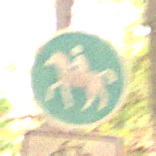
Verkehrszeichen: Reitweg
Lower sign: EinspurigeFahrzeugeFrei5
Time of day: MorningAfternoon
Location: Outdoor (Nature)
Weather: Overcast
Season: Autumn
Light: Natural